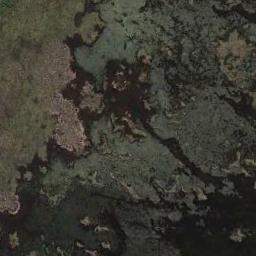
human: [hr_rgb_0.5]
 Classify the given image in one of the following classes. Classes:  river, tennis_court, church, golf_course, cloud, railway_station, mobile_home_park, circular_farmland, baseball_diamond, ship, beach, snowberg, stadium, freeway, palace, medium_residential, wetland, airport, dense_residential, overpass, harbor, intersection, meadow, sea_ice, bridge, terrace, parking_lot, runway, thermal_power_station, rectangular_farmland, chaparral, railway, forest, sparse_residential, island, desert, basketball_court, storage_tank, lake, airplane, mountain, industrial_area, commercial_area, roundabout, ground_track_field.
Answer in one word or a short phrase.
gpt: wetland